Field crop: maize
Growth stage: 2
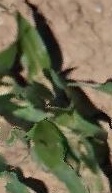
Species: maize